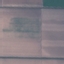
Land use / land cover: AnnualCrop